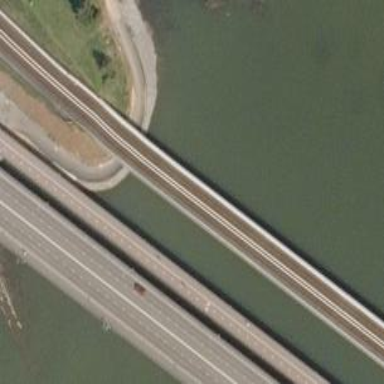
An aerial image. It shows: Bridge with electrified rail.